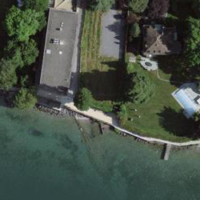
EUNIS habitat code: 55
Species observed at this site:
Erigeron karvinskianus